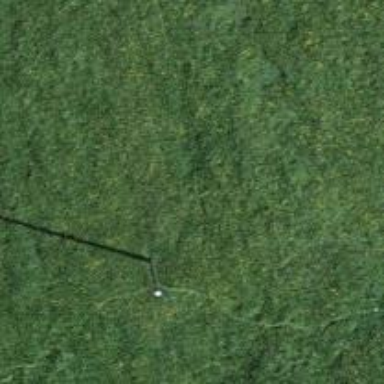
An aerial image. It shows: Power pole.